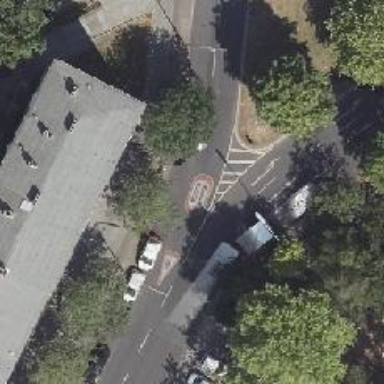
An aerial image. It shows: Traffic sign with road marking.